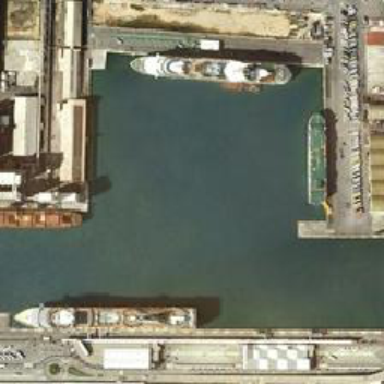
A relatively small port .